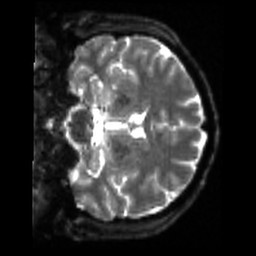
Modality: sbref
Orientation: coronal
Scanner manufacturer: siemens
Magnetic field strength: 3 T
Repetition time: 4 s
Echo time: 0.0594 s